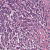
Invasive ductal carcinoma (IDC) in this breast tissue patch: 1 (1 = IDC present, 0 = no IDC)